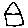
Label: house